Interaction volume radius: 5 \u00c5
Interaction volume height: 15 \u00c5
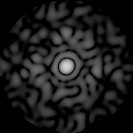
Disorder parameter: 0.8033